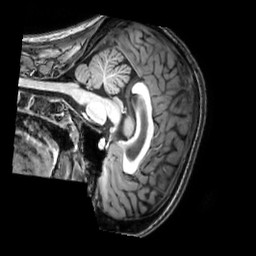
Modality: T1w
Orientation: sagittal
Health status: healthy
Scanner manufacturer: philips
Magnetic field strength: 3 T
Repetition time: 0.0077 s
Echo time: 0.0035 s